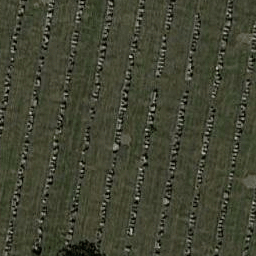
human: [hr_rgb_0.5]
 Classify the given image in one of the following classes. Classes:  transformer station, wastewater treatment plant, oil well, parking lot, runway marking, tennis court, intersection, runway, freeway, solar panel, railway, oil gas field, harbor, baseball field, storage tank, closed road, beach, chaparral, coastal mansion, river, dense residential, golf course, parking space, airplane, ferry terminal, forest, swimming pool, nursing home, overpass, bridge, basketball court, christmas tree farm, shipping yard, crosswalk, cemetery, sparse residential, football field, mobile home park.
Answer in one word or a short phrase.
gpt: cemetery